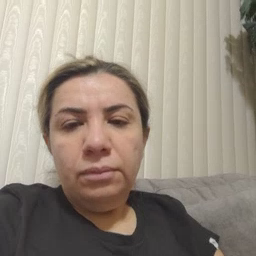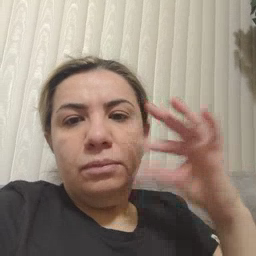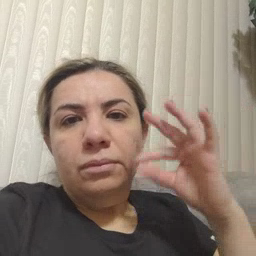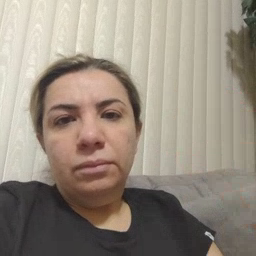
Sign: cat